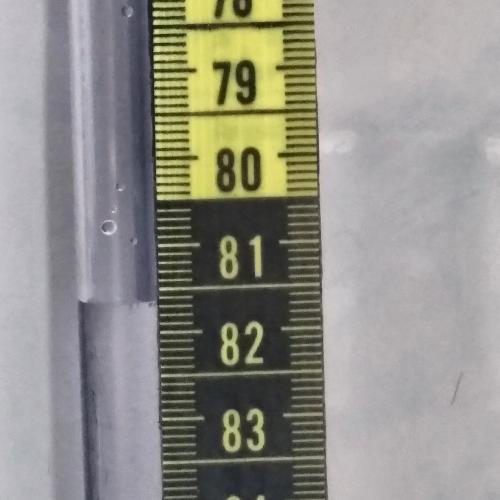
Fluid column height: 81.6 cm